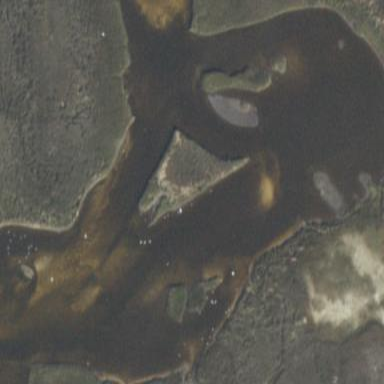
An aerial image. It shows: Saltmarsh wetland area.